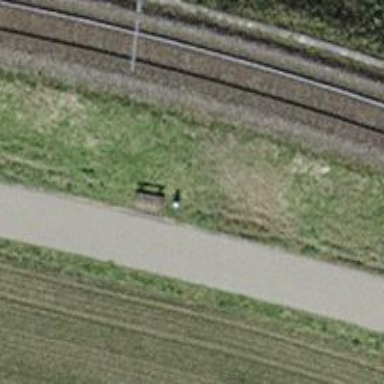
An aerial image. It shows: Brown bench in the vicinity.